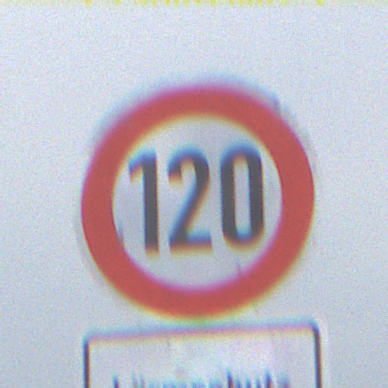
Verkehrszeichen: Geschwindigkeit120
Zusatzzeichen unten: HinweisDurchVerbaleAngabe6
Umgebung: Outdoor, Nature
Tageszeit: Midday
Wetter: PartlyCloudy
Licht: Natural
Jahreszeit: NotSpecified
Kontrast: LowContrast